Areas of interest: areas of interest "Shopping Mall"
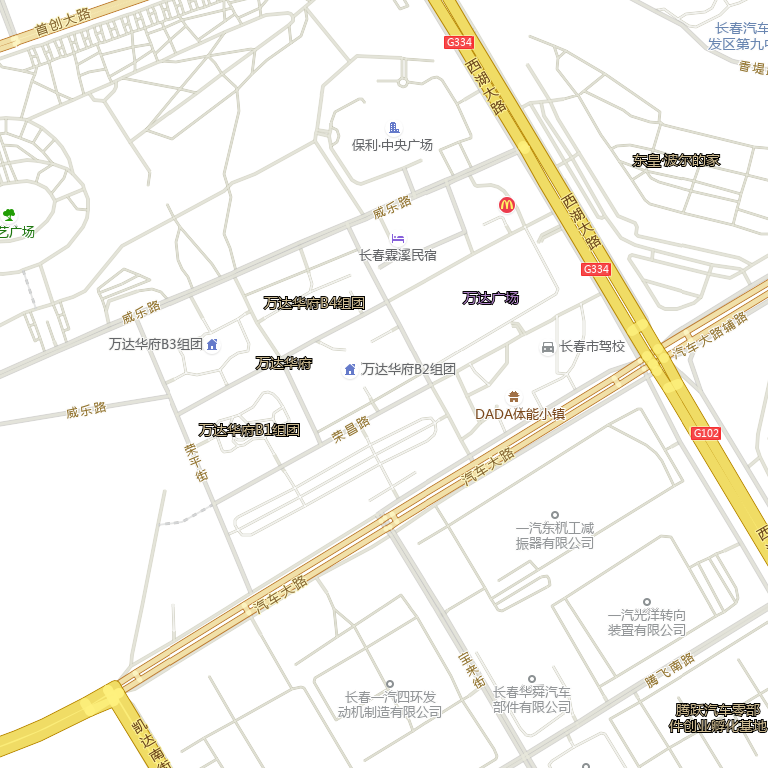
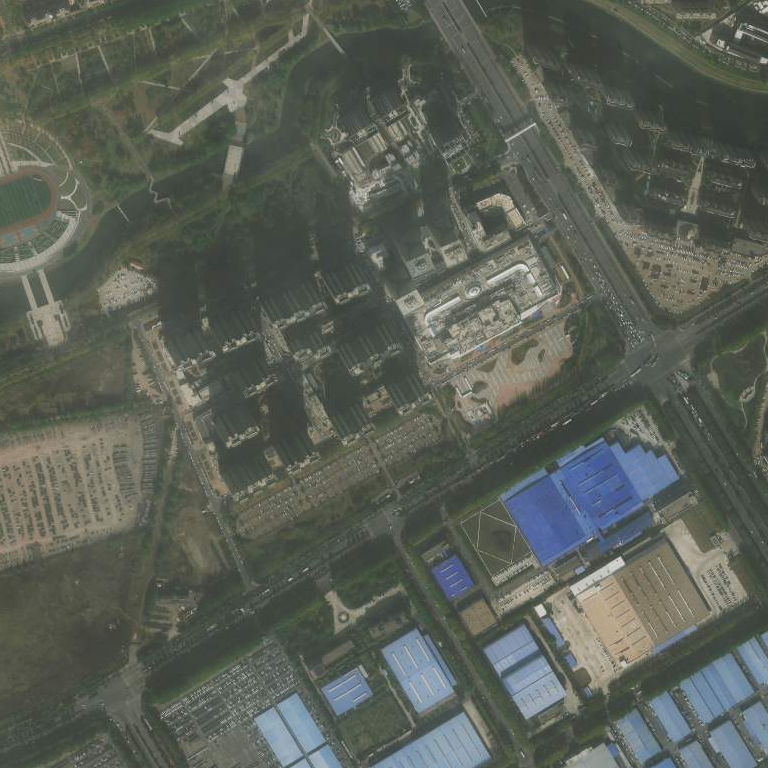